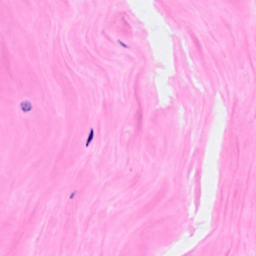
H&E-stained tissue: Breast